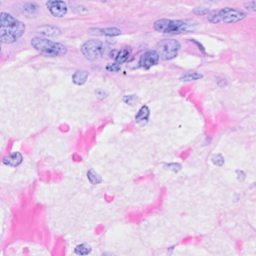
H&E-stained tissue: Breast